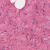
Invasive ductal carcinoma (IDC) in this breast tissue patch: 0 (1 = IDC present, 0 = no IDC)